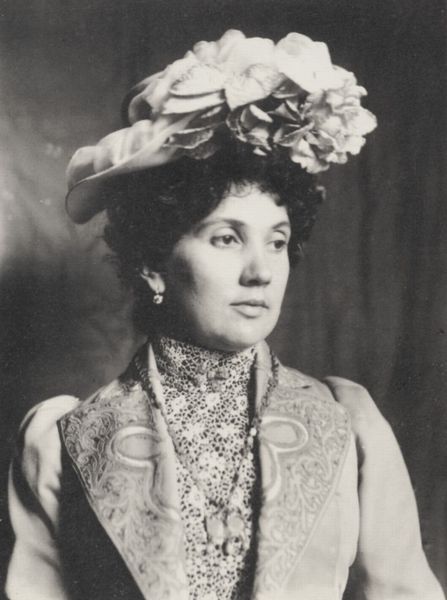
Titel: Porträtaufnahme von Jeanne
Künstler: Francois Emile Zola
Schlagwörter: dunkel, schatten, weiß, ausschnitt, blume, blumen, elegant, frau, frisur, grau, hell, hut, kleid, kleider, licht, mund, nase, ohr, ohrring, profil, schwarz, stirn, blick, dame, schal, muster, ornament, rock, jacke, wand, augen, bluse, gesicht, kleidung, kragen, mensch, spitze, ärmel, bildnis, hals, portrait, porträt, vorhang, auge, gewand, haare, halbfigur, kostüm, mantel, stickerei, stoff, ohrringe, augenbrauen, brustbild, lippe, lippen, locken, ohren, perle, puffärmel, schulter, schultern, adelige, wangen, kette, curtain, hat, white, black, blouse, collar, dress, face, female, gray, hair, lace, lady, nose, old, sleeve, tapete, woman, halstuch, floral, flowers, looking, pattern, edel, verträumt, wange, augenbraue, dreiviertelprofil, fein, revers, hutkrempe, foto, fotografie, photographie, blumenmuster, schwarzweiss, paris, kopfputz, photo, halbportrait, halbprofil, flower, ohring, ear, head, eyes, suit, light, breit, portr, textil, look, fotographie, kopfschmuck, shadow, brow, chin, coat, mouth, pullover, dekorativ, curls, jacket, necklace, artdeco, pulli, victorian, person, photografie, human, eye, earring, earrings, beautiful, lips, pearl, shoulders, lid, black hair, cheek, schulterpolster, contrast, fashion, seams, fotogrsfie, fotogrfie, stones, elaborate, photograph, mantelaufschlag, jeanne zola, ring, sleeves, bedacht, anzug, edwardian, 19. jahrhundert, 20. jahrhundert, mütze, blac, brows, curly, earings, lapels, necklet, belle, petals, miss, jewlery, beads, alicht, brocade, backdrop, tulle, woman with flower hat, perücke, epoque